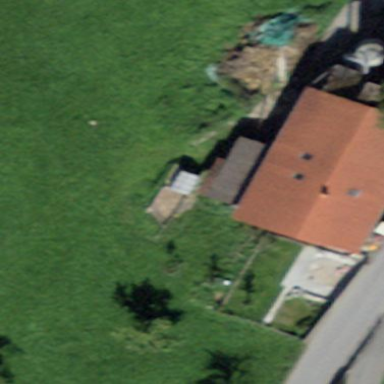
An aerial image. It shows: Farm building.